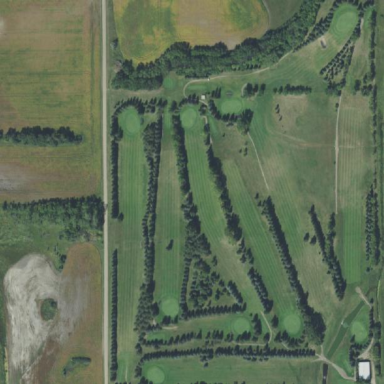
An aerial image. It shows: Golf course.